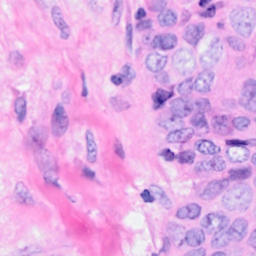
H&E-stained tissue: Breast